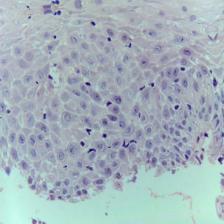
Diagnosis: Normal